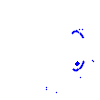
Particle: kaon